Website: macys
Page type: delivery-shipping
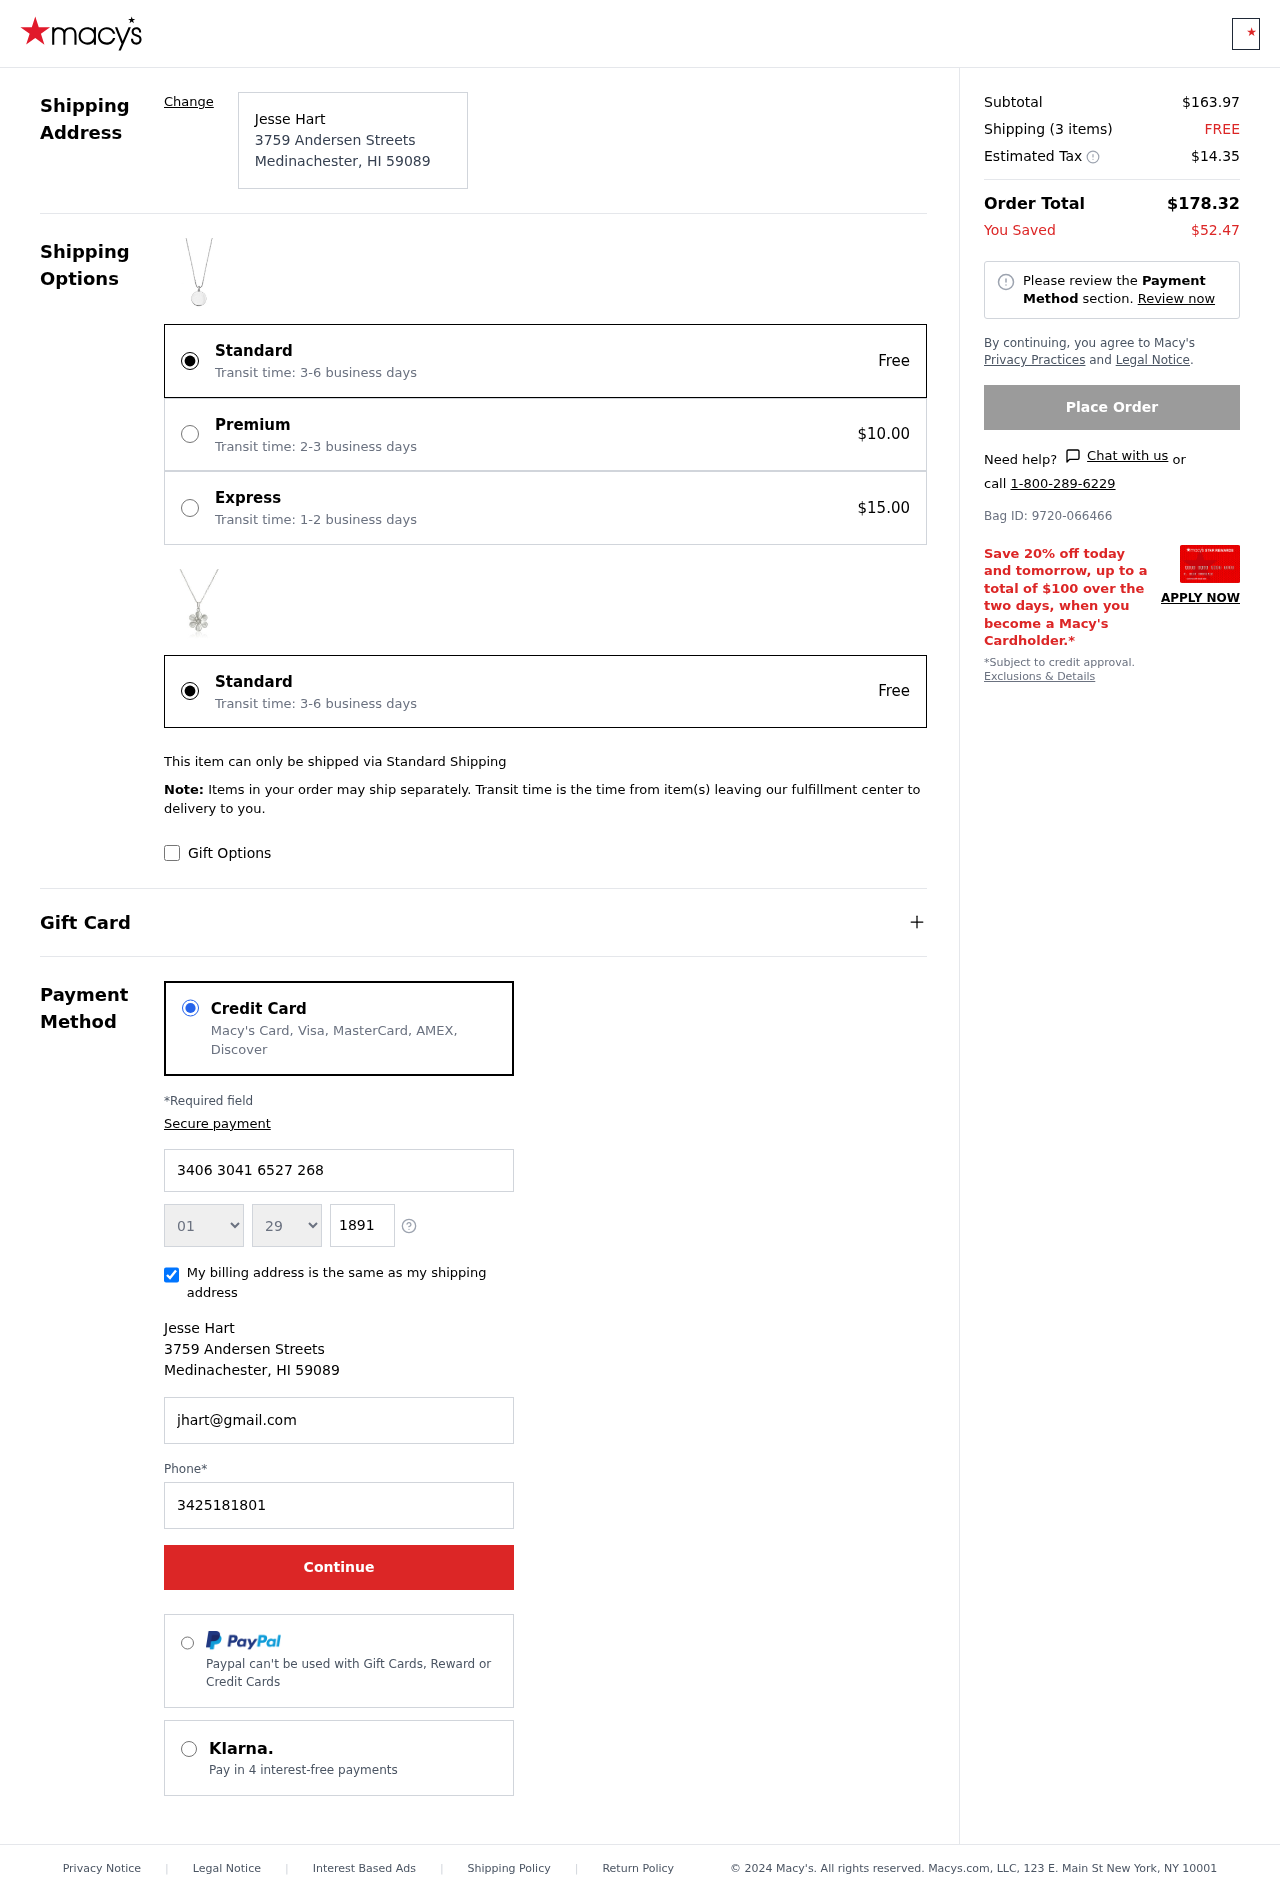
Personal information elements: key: PII_CARD_EXPIRY_MONTH
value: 01
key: PII_CARD_EXPIRY_YEAR
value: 29
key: PII_CITY
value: Medinachester
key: PII_CITY_STATE_ZIP
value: Medinachester, HI 59089
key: PII_FULLNAME
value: Jesse Hart
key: PII_POSTCODE
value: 59089
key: PII_STATE_ABBR
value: HI
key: PII_STREET
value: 3759 Andersen Streets
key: PII_CARD_NUMBER
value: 3406 3041 6527 268
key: PII_CARD_CVV
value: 1891
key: PII_EMAIL
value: jhart@gmail.com
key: PII_PHONE
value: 3425181801
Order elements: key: ORDER_SUBTOTAL
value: $163.97
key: ORDER_NUM_ITEMS
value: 3
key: ORDER_SHIPPING_COST
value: FREE
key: ORDER_TAX
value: $14.35
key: ORDER_TOTAL
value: $178.32
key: ORDER_SAVINGS
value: $52.47
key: ORDER_BAG_ID
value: Bag ID: 9720-066466